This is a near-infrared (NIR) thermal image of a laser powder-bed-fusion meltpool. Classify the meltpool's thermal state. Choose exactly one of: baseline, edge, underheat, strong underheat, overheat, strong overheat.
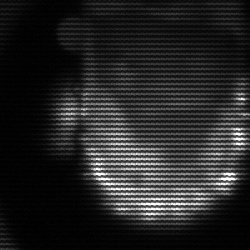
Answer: baseline